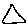
Label: triangle